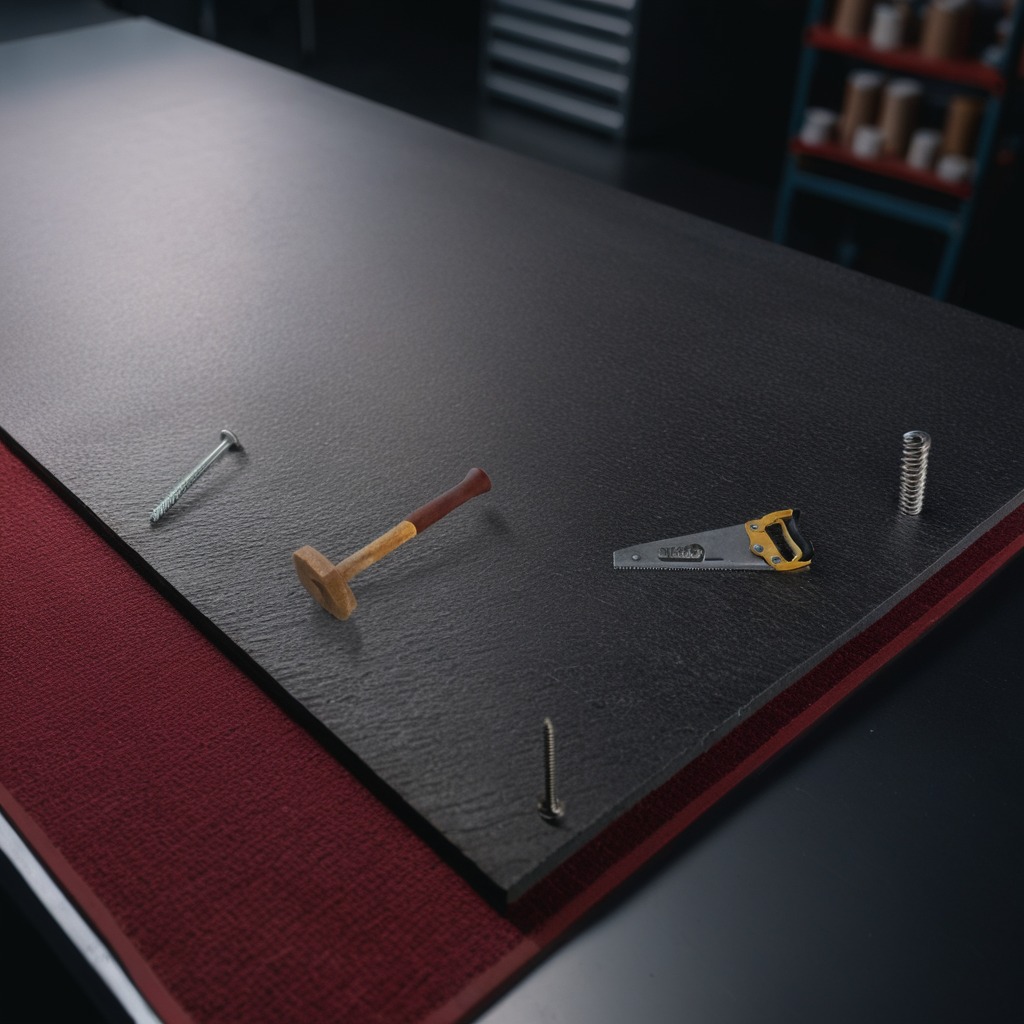
A hammer, an iron nail, a metal machine screw, a coiled metal spring, and a handheld metal saw lying on a clean granite tabletop inside a workshop at night dim ambient light soft shadows worn but beneath the mat